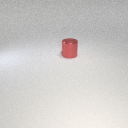
large red metal cylinder